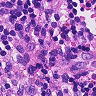
Metastatic tissue present: no